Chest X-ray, AP view. Patient: 21 years old, sex M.
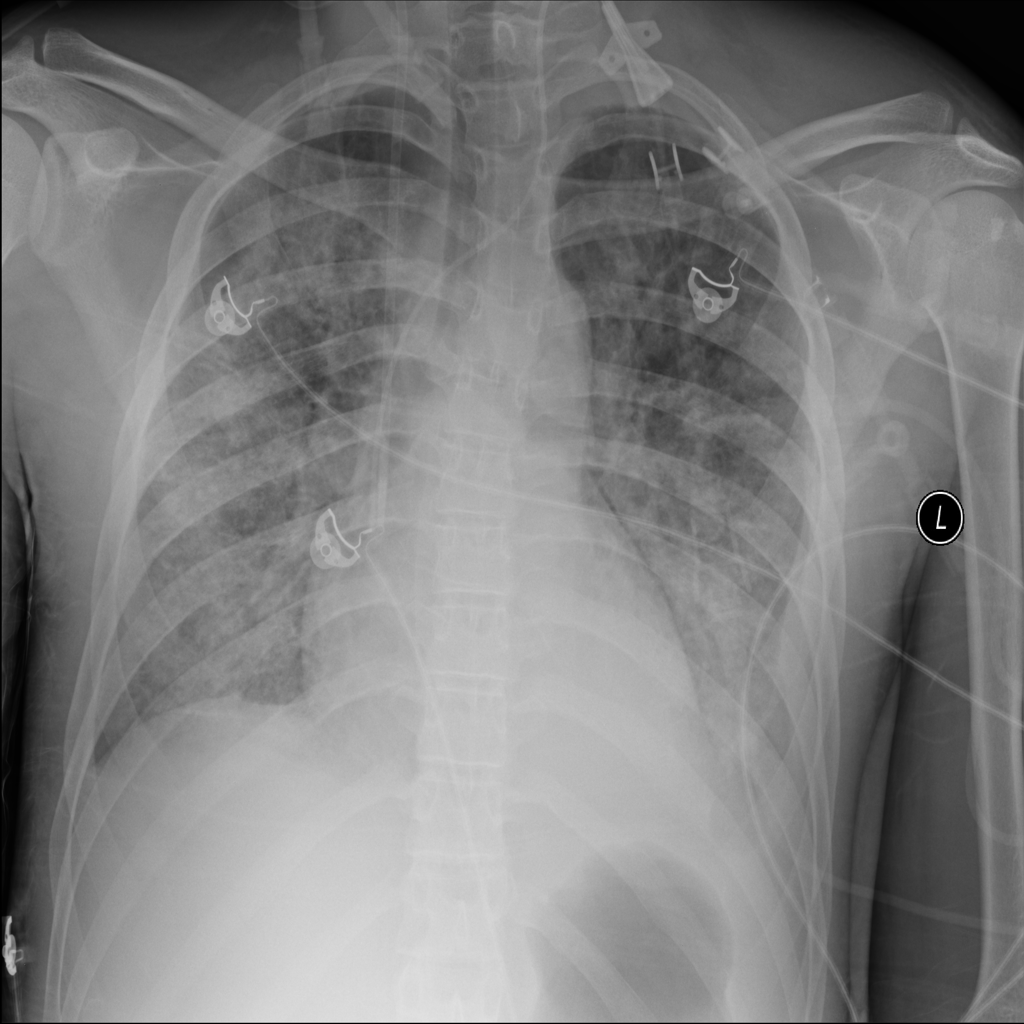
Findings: Edema, Effusion, Infiltration